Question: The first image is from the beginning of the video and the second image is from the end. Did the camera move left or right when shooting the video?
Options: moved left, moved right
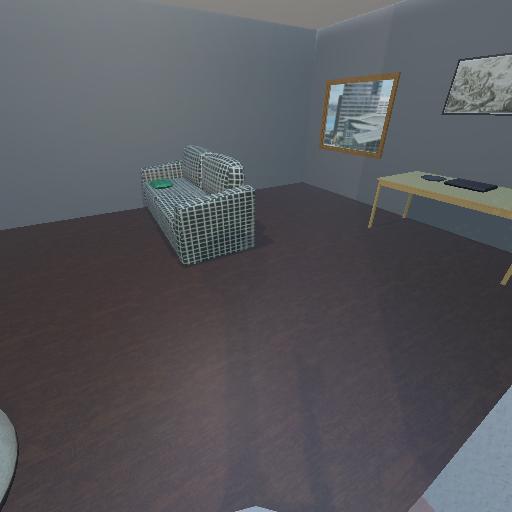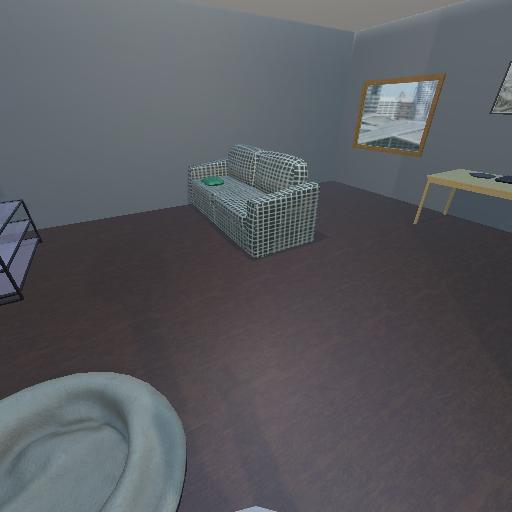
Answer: moved left